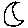
Label: moon